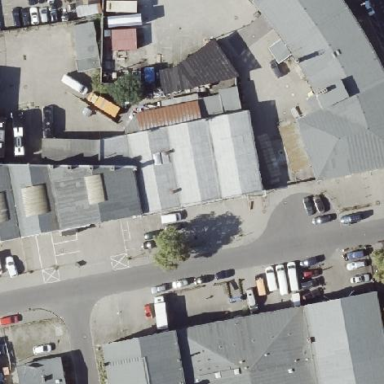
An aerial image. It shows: Commercial building.